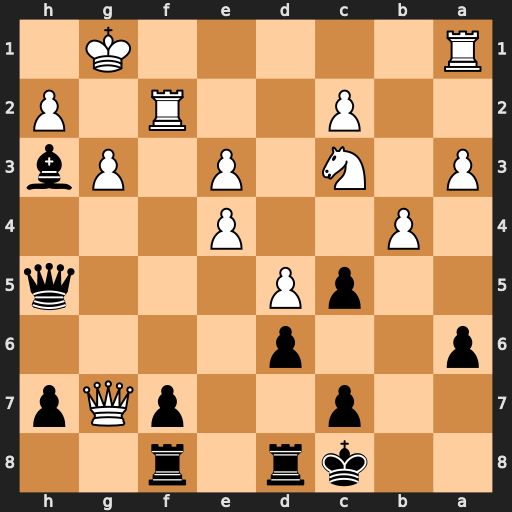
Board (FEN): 2kr1r2/2p2pQp/p2p4/2pP3q/1P2P3/P1N1P1Pb/2P2R1P/R5K1
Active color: b
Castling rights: -
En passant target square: -
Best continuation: f6 bxc5 Rf7 Qxf7 Qxf7